Aerial crown-view tile of a tropical tree (Barro Colorado Island, Panama), acquired 20250414:
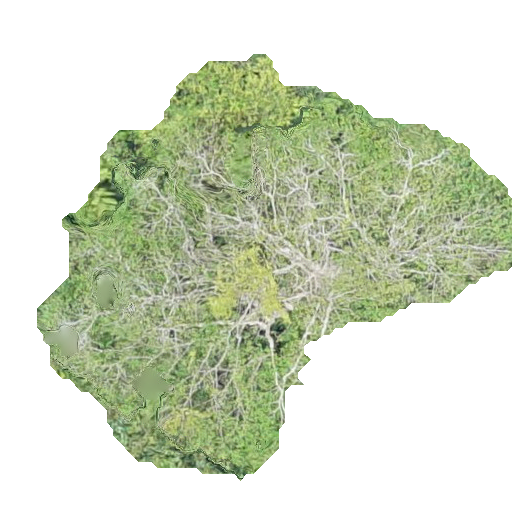
Species: Hura crepitans
GBIF accepted scientific name: Hura crepitans
Crown area: 175.715 m²